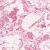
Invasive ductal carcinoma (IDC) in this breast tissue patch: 0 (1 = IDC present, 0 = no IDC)